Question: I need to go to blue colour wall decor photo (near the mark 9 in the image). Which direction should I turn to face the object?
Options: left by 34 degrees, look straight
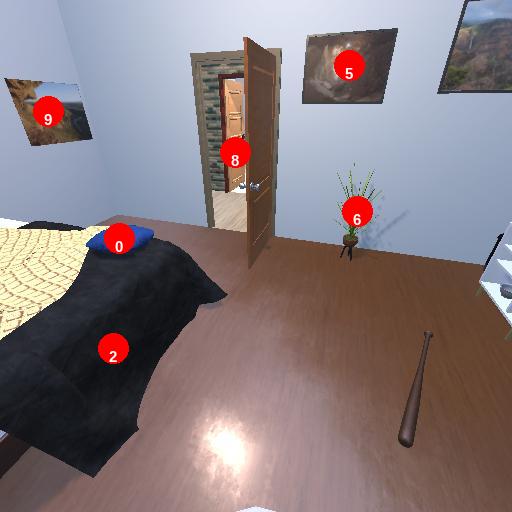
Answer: left by 34 degrees